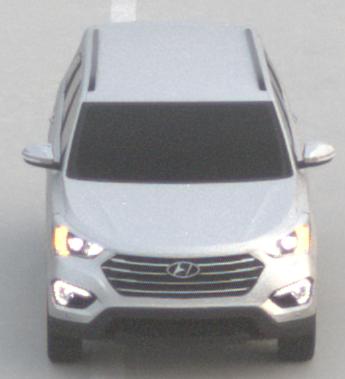
Make: Hyundai
Model: Santa Fe 2.4 GDI
Detailed model: Santa Fe (DM)
Model produced from: 2017/08
Model produced until: 2018/01
Doors: 5
Color: white
Road condition: dry road
Daytime: sunrise or sunset
Contrast: low contrast